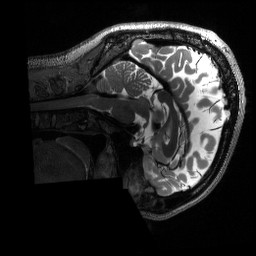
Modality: T2w
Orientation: sagittal
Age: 25
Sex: male
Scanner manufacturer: siemens
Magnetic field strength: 3 T
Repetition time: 3.2 s
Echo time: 0.563 s